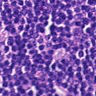
Metastatic tissue present: no